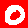
Digit: 0